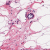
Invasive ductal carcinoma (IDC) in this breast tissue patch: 0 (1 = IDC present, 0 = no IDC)